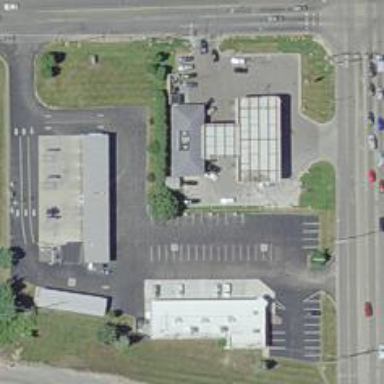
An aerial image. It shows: Convenience shop.